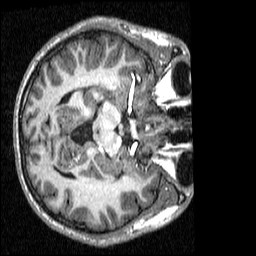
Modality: T1w
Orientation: axial